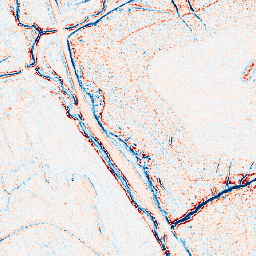
Category: edge_preserving
Decomposition family: anisotropic_diffusion
Decomposition parameters: iterations: 5
kappa: 50
gamma: 0.15
Upsampling method: area
Upsampling parameters: scale: 2
Upsampling scale: 2